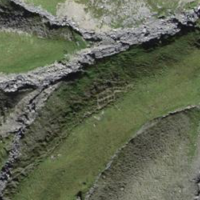
EUNIS habitat code: 23
Species observed at this site:
Vicia sylvatica
Anthyllis vulneraria